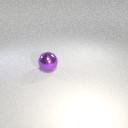
large purple metal sphere